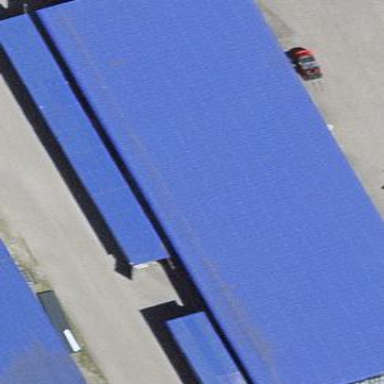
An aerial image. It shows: Industrial building.